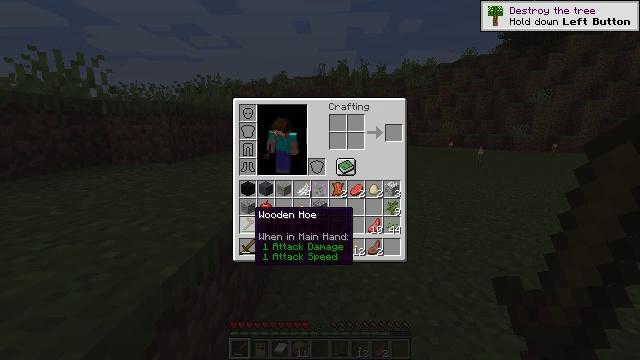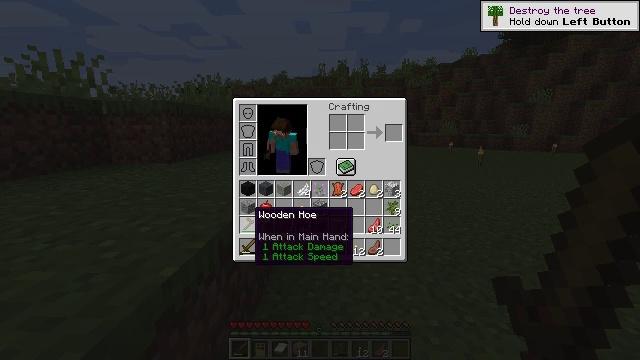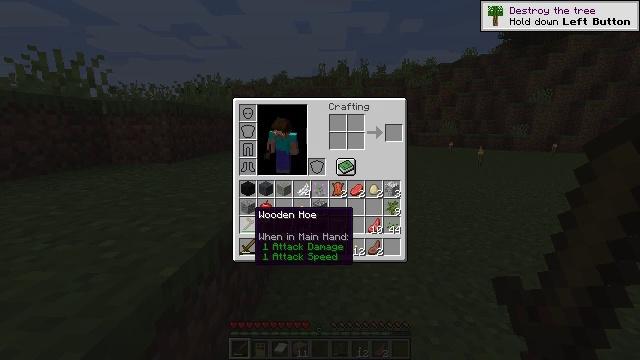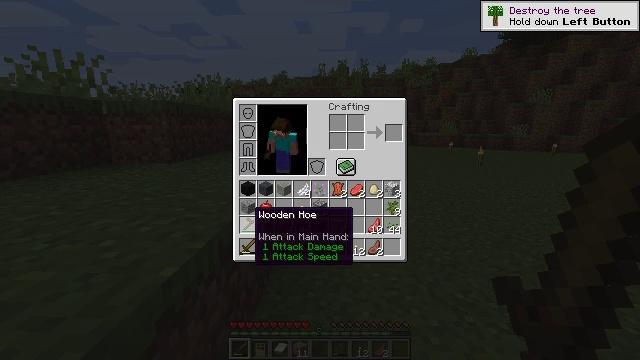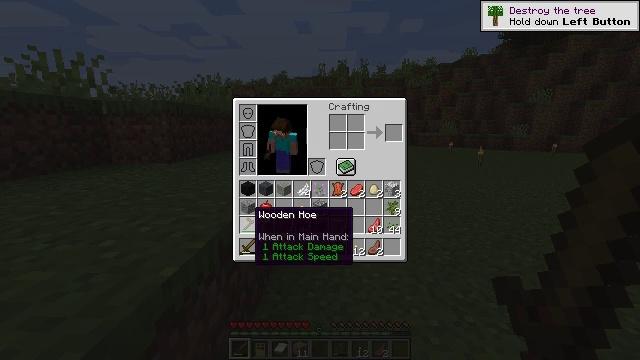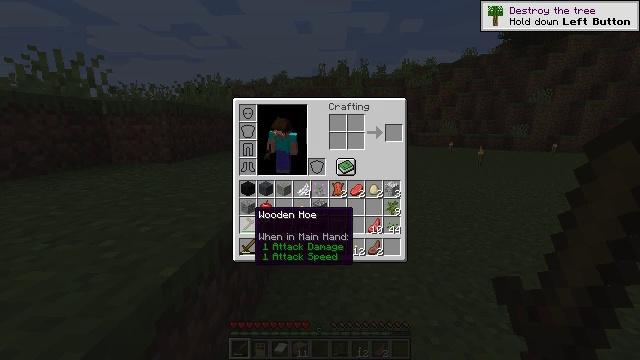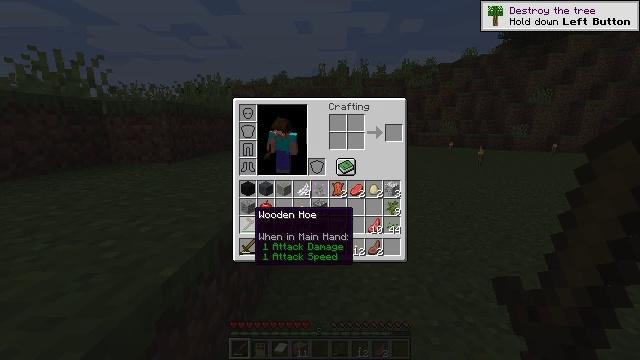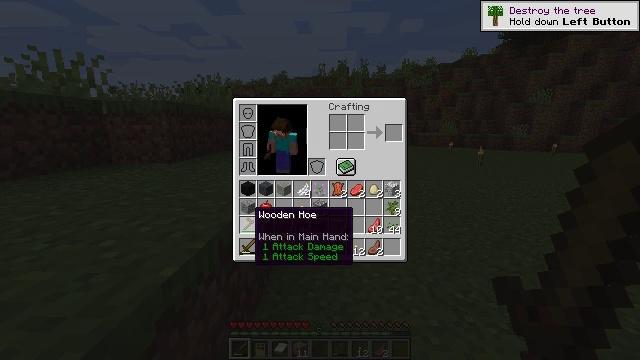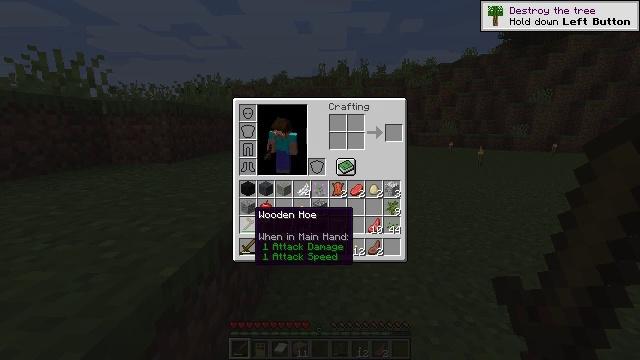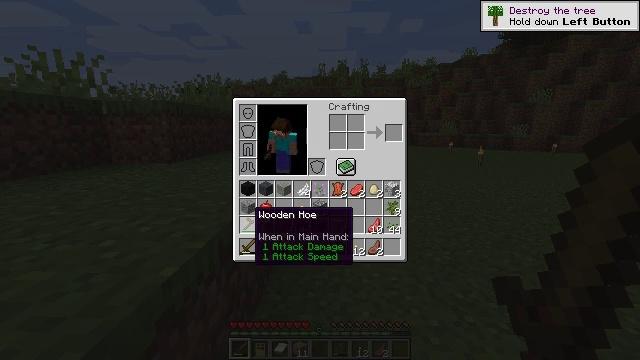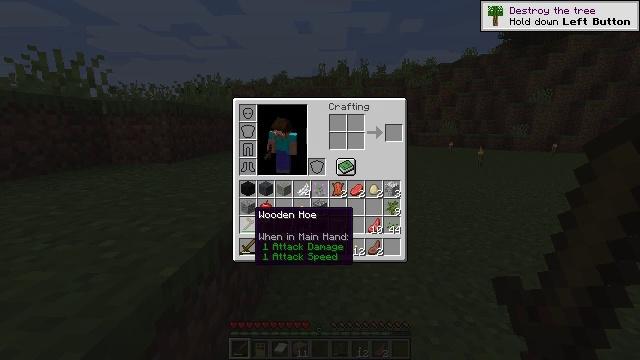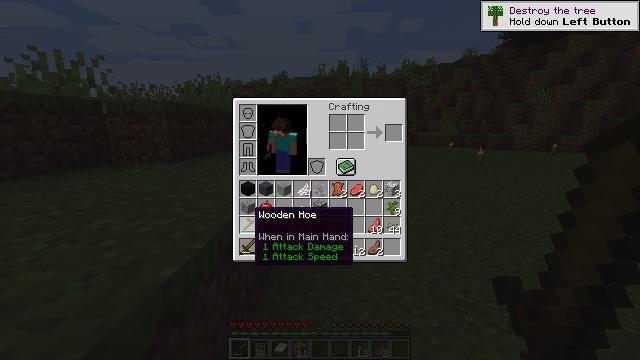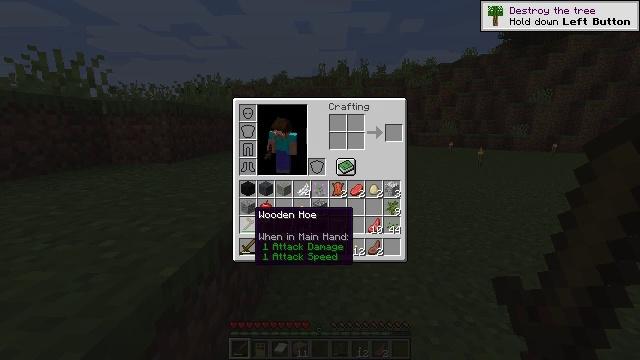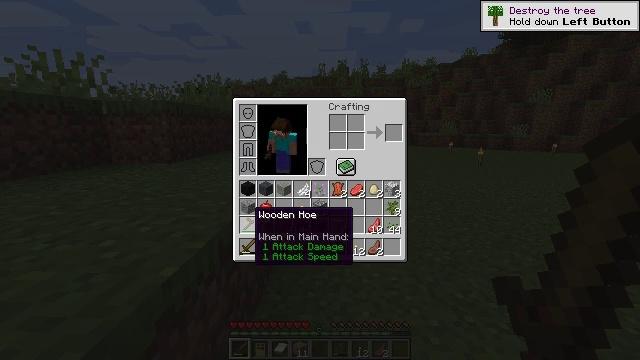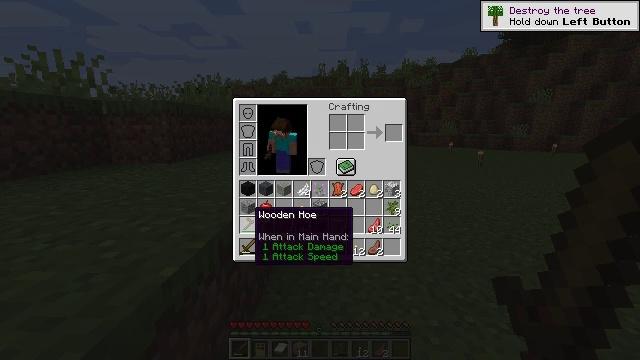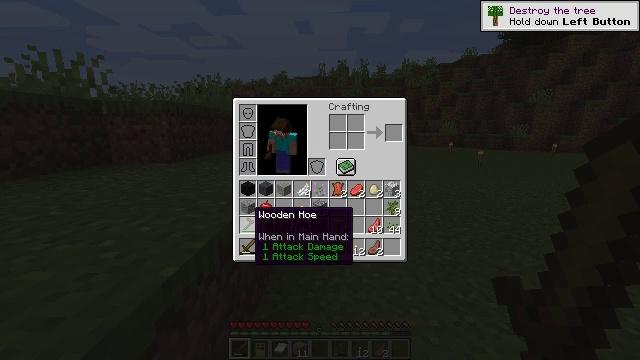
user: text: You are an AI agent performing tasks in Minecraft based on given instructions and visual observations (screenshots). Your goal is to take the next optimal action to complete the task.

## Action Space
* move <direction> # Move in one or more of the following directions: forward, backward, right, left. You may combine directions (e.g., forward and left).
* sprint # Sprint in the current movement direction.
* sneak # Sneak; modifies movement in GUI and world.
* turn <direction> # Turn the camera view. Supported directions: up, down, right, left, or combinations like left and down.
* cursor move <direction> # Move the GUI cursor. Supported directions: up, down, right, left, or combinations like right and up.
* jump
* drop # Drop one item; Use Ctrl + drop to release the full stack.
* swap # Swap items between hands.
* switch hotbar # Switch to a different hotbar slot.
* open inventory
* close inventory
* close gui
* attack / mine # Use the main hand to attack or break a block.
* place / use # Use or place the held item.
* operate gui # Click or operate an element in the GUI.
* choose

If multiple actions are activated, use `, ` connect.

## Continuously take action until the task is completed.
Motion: motion action
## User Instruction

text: Harvest grass block to clear the area.
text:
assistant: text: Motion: no_op
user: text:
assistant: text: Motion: no_op
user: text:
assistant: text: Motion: no_op
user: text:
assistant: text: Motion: no_op
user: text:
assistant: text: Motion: no_op
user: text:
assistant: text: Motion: no_op
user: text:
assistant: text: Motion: no_op
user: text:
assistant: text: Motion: no_op
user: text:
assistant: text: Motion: no_op
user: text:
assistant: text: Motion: no_op
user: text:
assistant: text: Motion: no_op
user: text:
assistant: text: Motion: no_op
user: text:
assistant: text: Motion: no_op
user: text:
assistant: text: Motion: no_op
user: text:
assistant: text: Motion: no_op
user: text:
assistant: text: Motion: no_op
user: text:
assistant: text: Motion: no_op
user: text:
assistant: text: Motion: no_op
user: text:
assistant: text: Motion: no_op
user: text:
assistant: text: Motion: no_op
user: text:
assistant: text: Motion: no_op
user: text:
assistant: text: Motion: no_op
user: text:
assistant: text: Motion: no_op
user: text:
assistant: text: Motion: no_op
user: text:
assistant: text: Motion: no_op
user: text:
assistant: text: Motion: no_op
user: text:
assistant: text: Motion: no_op
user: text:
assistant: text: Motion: no_op
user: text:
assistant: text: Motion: no_op
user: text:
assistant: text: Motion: no_op